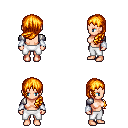
a pixel art fantasy rpg character, female body template, human, light skin, steel arm armor, white pants, light blonde left-swept hairstyle, white cloth bracers, four views (front, back, left, right), 2x2 character sprite sheet, small pixel art, hard edges, no anti-aliasing